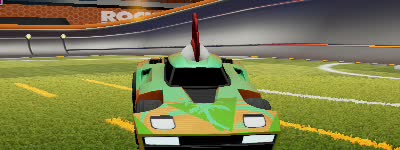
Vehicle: breakout